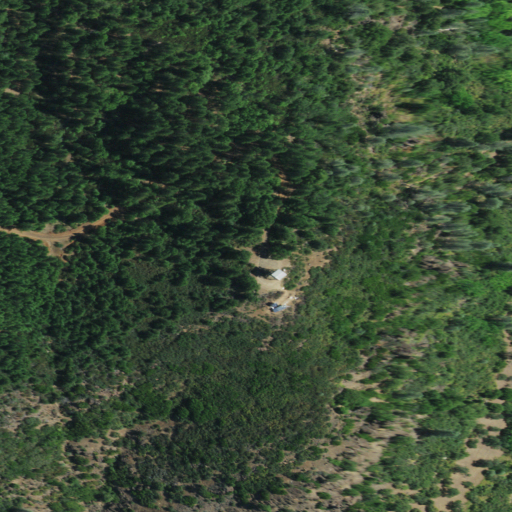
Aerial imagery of mountain in California named Bear Mountain containing evergreen forest and shrub